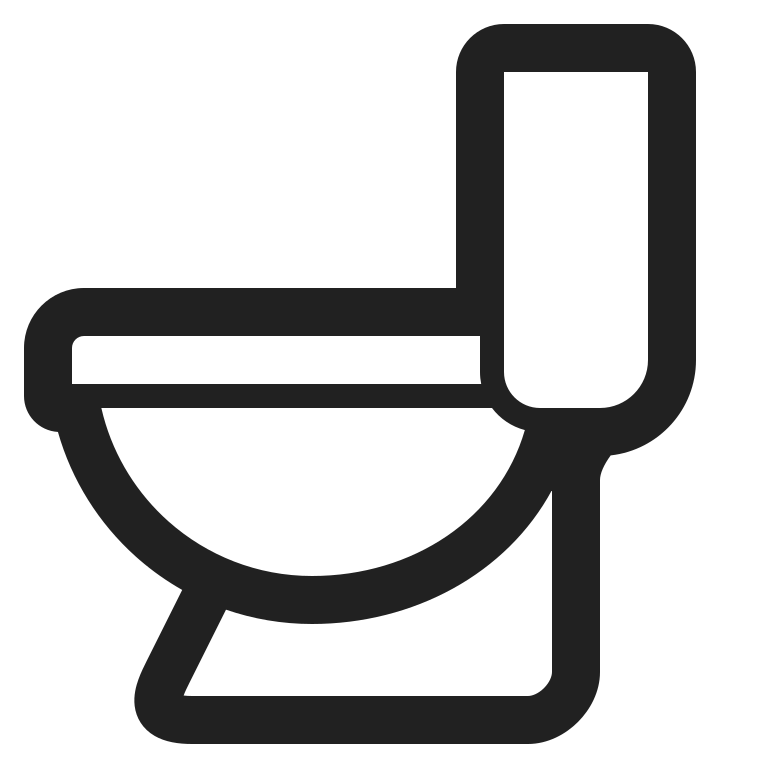
toilet high contrast